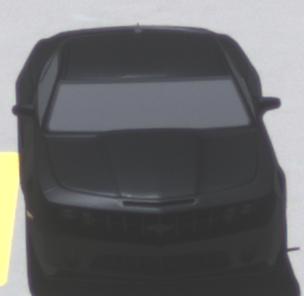
Make: Chevrolet
Model: Camaro Cabriolet 6.2 V8
Detailed model: Camaro (V) Coupé
Model produced from: 2011/09
Model produced until: 2014/02
Doors: 2
Color: black
Road condition: dry road
Daytime: midday
Contrast: high contrast